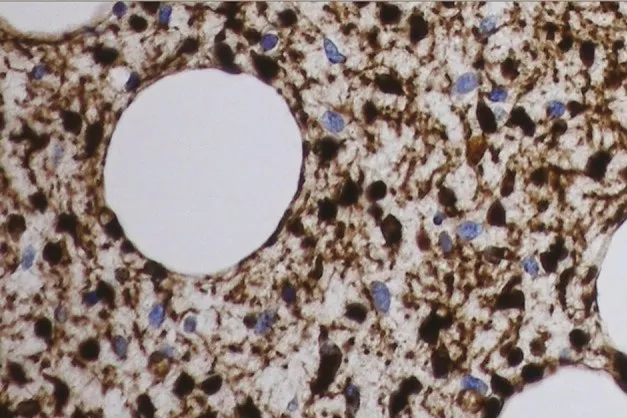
Spindle Cell Tumour Infiltrating Adjacent Fat and Entrapping Nerve Bundles. Tumour Cells Were Positive For s100 Protein Immunostains.
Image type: pathology (immunostaining)